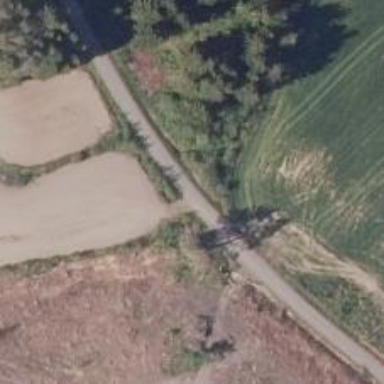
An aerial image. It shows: Unclassified road.